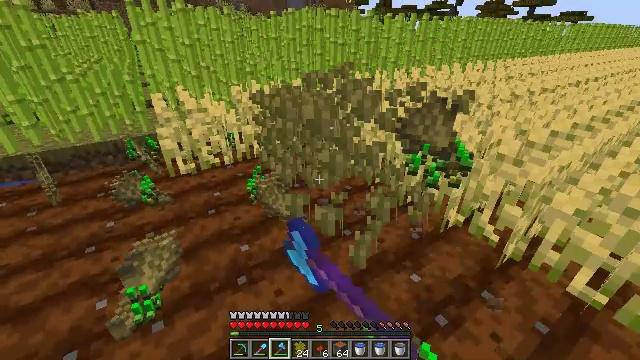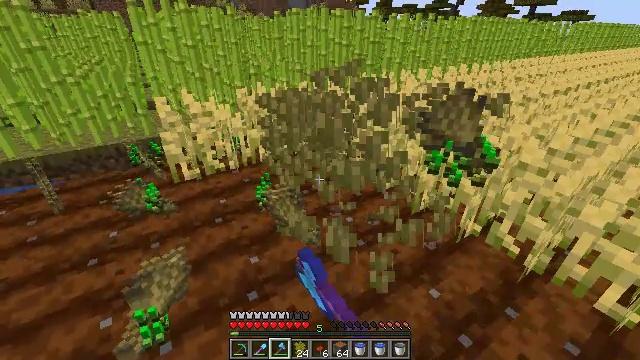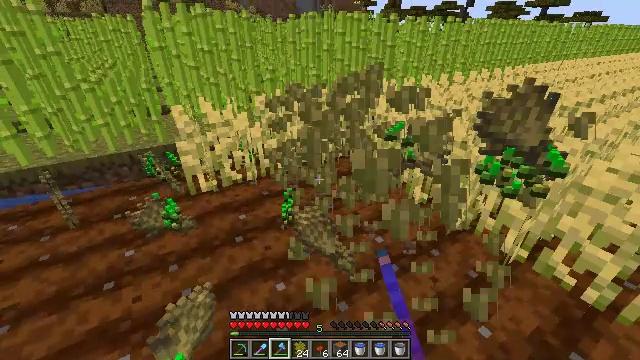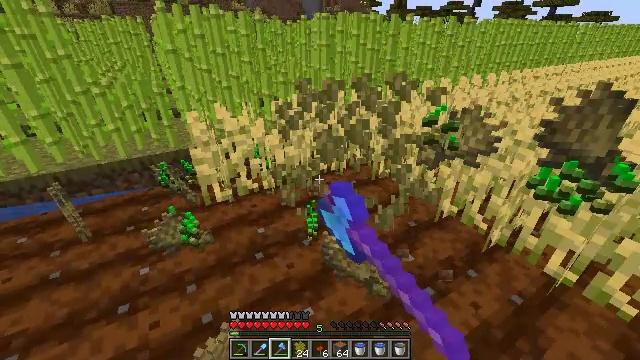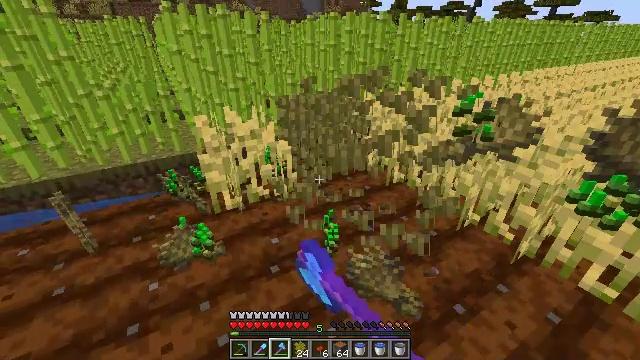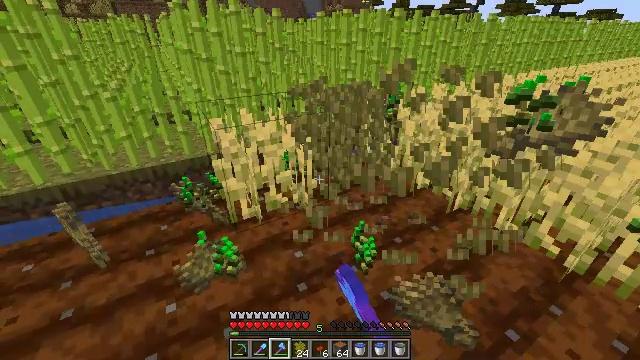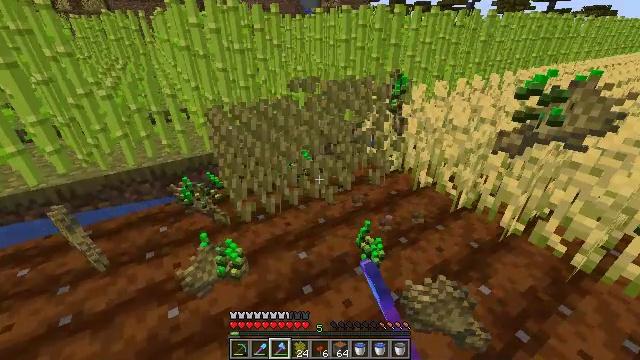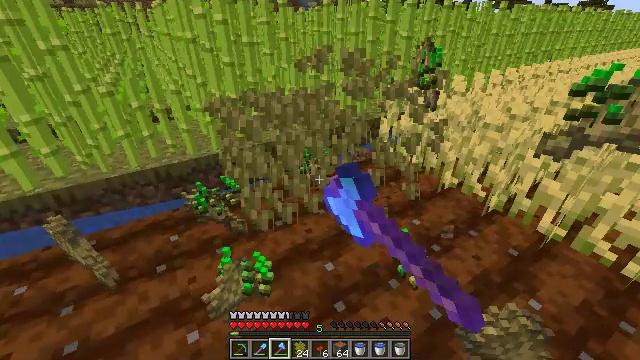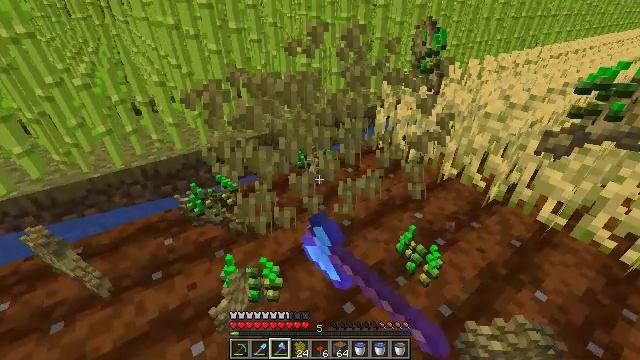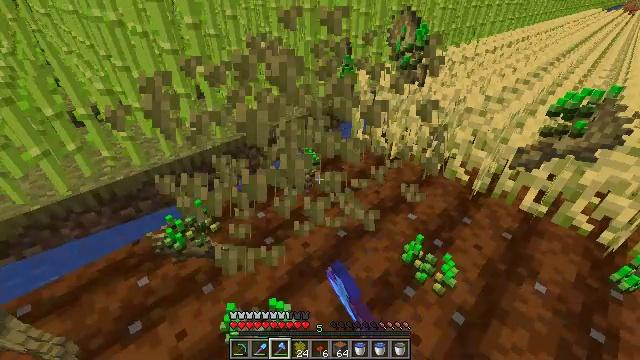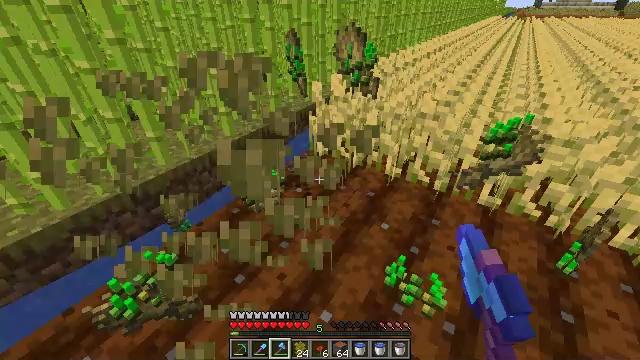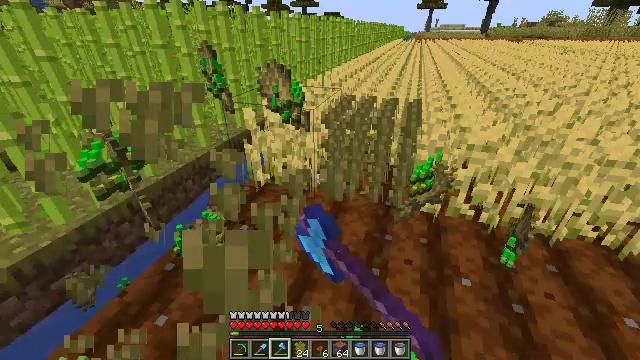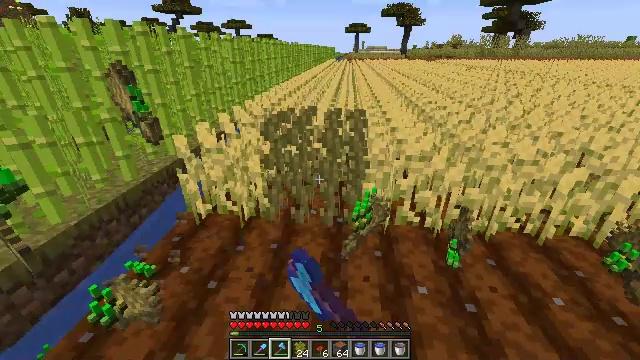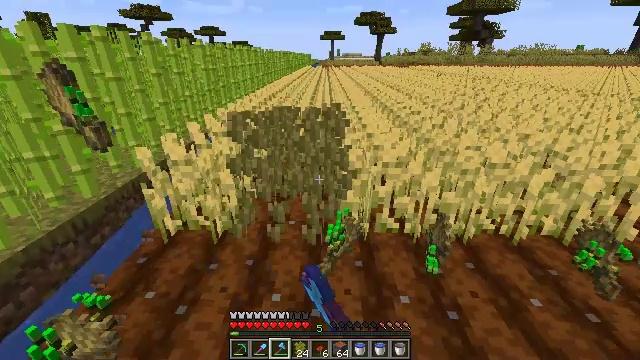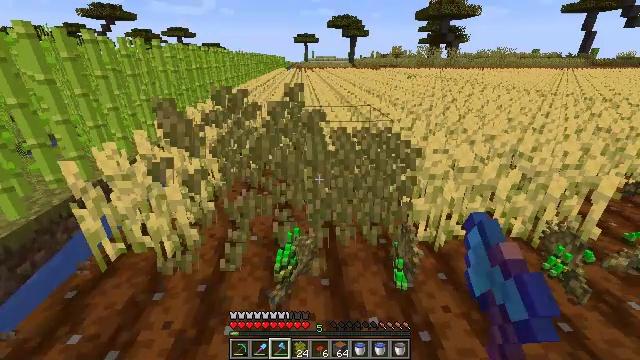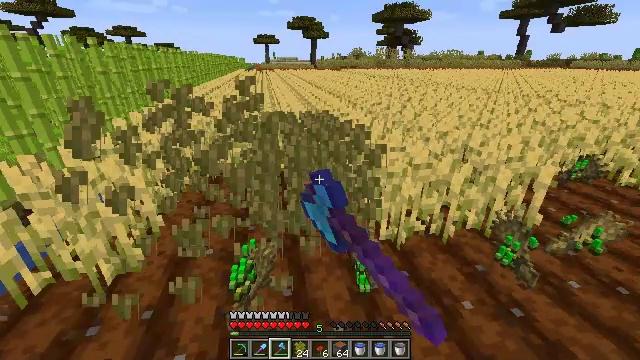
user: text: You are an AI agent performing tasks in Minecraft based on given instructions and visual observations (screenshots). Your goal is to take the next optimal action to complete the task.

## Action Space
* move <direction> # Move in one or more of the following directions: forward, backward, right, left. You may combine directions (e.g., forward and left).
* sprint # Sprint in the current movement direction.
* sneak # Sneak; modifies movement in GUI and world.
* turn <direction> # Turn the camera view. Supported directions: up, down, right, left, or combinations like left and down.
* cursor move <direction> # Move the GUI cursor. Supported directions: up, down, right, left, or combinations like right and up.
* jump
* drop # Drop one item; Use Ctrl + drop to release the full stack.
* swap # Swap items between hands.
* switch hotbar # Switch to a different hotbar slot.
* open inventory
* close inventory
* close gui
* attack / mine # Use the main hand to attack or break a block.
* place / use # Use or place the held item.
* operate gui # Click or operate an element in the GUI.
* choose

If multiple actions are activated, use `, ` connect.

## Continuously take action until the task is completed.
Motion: motion action
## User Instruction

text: Get wheat from the farmland.
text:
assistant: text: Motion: move forward and move left, attack / mine
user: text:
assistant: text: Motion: move forward and move left, turn left, attack / mine
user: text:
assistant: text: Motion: move forward and move left, attack / mine
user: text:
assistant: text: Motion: move forward and move left, attack / mine
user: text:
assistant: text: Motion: move forward and move left, attack / mine
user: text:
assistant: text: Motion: move forward and move left, attack / mine
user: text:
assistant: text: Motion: move forward and move left, attack / mine
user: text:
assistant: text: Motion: move forward and move left, turn right and down, attack / mine
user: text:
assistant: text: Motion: move forward and move left, turn right and down, attack / mine
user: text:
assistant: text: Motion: move forward and move left, turn right and up, attack / mine
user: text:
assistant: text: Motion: move forward and move left, turn right and up, attack / mine
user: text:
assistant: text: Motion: move forward and move right, turn right and up, attack / mine
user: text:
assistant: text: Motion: move forward and move right, turn right and up, attack / mine
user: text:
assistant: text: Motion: move forward and move right, turn right, attack / mine
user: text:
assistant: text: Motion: move forward and move right, turn right, attack / mine
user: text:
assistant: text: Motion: move forward and move right, turn right and down, attack / mine
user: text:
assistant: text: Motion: move forward and move right, turn right and down, attack / mine
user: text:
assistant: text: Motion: move forward and move right, turn right, attack / mine
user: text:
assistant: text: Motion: move forward and move right, turn right, attack / mine
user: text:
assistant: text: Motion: move forward and move right, turn right, attack / mine
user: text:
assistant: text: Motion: move forward and move right, turn right, attack / mine
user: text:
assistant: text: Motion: move forward and move right, attack / mine
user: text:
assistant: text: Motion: move forward and move right, attack / mine
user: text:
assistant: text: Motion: move forward and move right, attack / mine
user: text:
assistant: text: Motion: move forward and move right, turn up, attack / mine
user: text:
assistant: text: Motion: move forward and move left, turn up, attack / mine
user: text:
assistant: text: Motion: move forward and move left, turn right and up, attack / mine
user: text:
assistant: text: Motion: move forward and move left, attack / mine
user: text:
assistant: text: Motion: move forward and move left, attack / mine
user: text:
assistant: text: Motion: move forward and move left, turn left, attack / mine